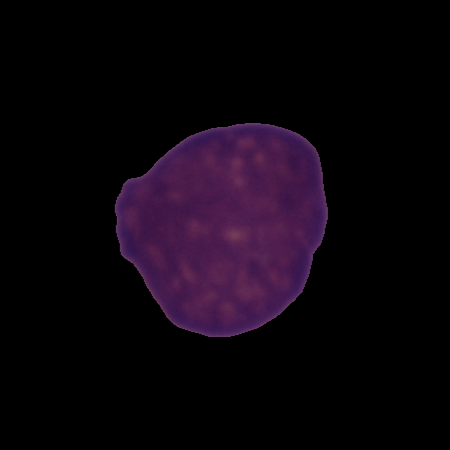
Label: cancer